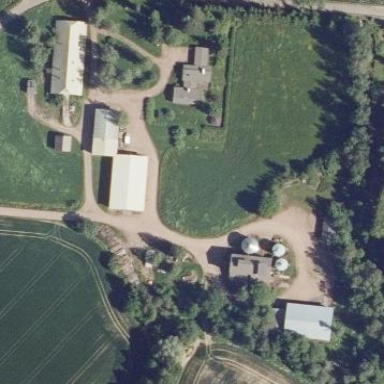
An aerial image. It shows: Farmyard area.